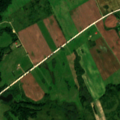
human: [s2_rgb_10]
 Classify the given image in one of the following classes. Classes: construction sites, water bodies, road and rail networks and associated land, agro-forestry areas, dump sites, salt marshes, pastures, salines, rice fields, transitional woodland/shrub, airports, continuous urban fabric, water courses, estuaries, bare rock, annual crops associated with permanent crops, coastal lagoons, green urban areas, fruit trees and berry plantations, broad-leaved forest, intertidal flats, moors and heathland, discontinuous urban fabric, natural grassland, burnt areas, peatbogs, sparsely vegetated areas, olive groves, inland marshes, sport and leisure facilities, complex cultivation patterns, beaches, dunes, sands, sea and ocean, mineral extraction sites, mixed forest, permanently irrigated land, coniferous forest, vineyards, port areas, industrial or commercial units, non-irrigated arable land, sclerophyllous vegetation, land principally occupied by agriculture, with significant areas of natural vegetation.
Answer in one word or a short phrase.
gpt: non-irrigated arable land, pastures, land principally occupied by agriculture, with significant areas of natural vegetation, broad-leaved forest